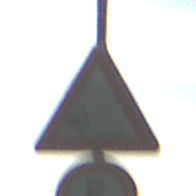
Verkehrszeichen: SplittSchotter
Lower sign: Geschwindigkeit5
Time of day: MorningAfternoon
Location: Outdoor (Nature)
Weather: PartlyCloudy
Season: NotSpecified
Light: Natural